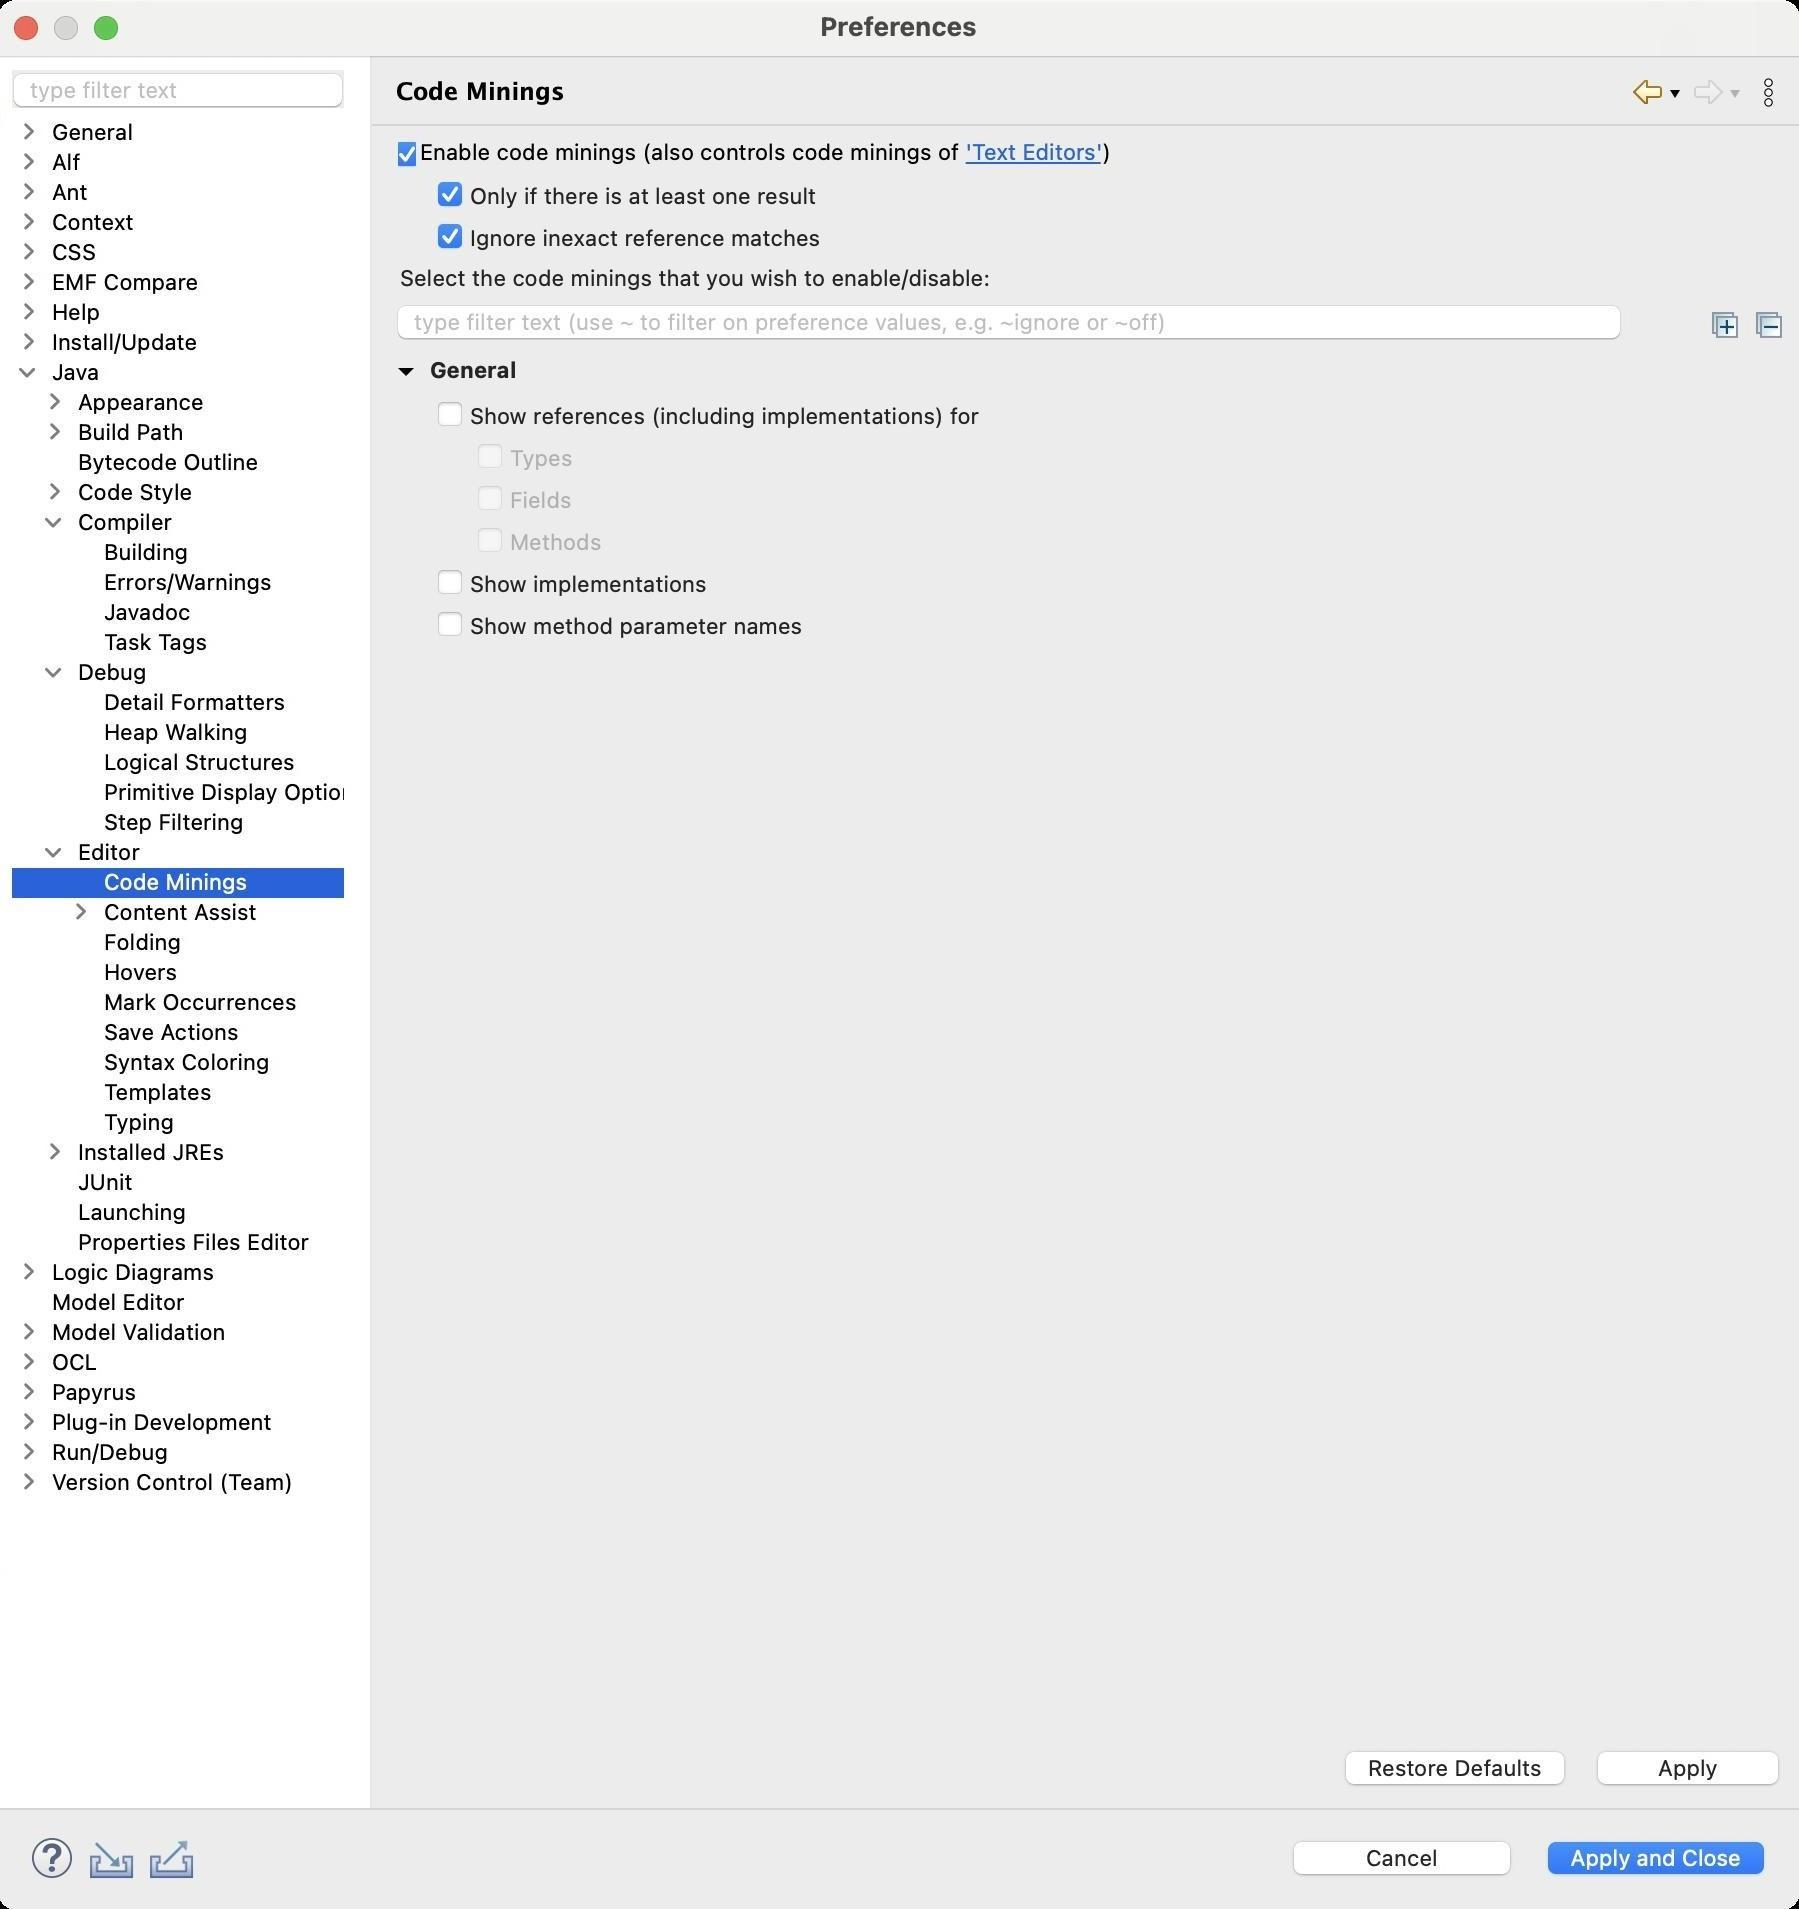
Accessibility tree:
{"name": "Preferences", "role": "AXWindow", "description": null, "role_description": "standard window", "value": null, "position": "480.00;95.00", "size": "901;955", "children": [{"name": "Apply_and_Close", "role": "AXButton", "description": null, "role_description": "button", "value": null, "position": "769.00;917.00", "size": "120;27", "children": []}, {"name": "Cancel", "role": "AXButton", "description": null, "role_description": "button", "value": null, "position": "642.00;917.00", "size": "120;27", "children": []}, {"name": null, "role": "AXToolbar", "description": null, "role_description": "toolbar", "value": null, "position": "12.00;915.00", "size": "90;30", "children": [{"name": "Help", "role": "AXCheckBox", "description": null, "role_description": "checkbox", "value": 0, "position": "12.00;915.00", "size": "30;30", "children": []}, {"name": "Import", "role": "AXButton", "description": null, "role_description": "button", "value": null, "position": "42.00;915.00", "size": "30;30", "children": []}, {"name": "Export", "role": "AXButton", "description": null, "role_description": "button", "value": null, "position": "72.00;915.00", "size": "30;30", "children": []}]}, {"name": null, "role": "AXScrollArea", "description": null, "role_description": "scroll area", "value": null, "position": "199.00;69.00", "size": "697;830", "children": [{"name": "Apply", "role": "AXButton", "description": null, "role_description": "button", "value": null, "position": "794.00;872.00", "size": "102;27", "children": []}, {"name": "Restore_Defaults", "role": "AXButton", "description": null, "role_description": "button", "value": null, "position": "668.00;872.00", "size": "121;27", "children": []}, {"name": null, "role": "AXScrollArea", "description": null, "role_description": "scroll area", "value": null, "position": "199.00;178.00", "size": "697;689", "children": [{"name": "Show_method_parameter_names", "role": "AXCheckBox", "description": null, "role_description": "checkbox", "value": 0, "position": "219.00;305.00", "size": "276;16", "children": []}, {"name": "Show_implementations", "role": "AXCheckBox", "description": null, "role_description": "checkbox", "value": 0, "position": "219.00;284.00", "size": "276;16", "children": []}, {"name": "Methods", "role": "AXCheckBox", "description": null, "role_description": "checkbox", "value": 0, "position": "239.00;263.00", "size": "256;16", "children": []}, {"name": "Fields", "role": "AXCheckBox", "description": null, "role_description": "checkbox", "value": 0, "position": "239.00;242.00", "size": "256;16", "children": []}, {"name": "Types", "role": "AXCheckBox", "description": null, "role_description": "checkbox", "value": 0, "position": "239.00;221.00", "size": "256;16", "children": []}, {"name": "Show_references_(including_implementations)_for", "role": "AXCheckBox", "description": null, "role_description": "checkbox", "value": 0, "position": "219.00;200.00", "size": "276;16", "children": []}, {"name": null, "role": "AXStaticText", "description": null, "role_description": "text", "value": "General", "position": "214.00;178.00", "size": "48;14", "children": []}, {"name": "Expandable", "role": "AXOutline", "description": "Expandable", "role_description": "outline", "value": null, "position": "199.00;184.00", "size": "11;11", "children": []}]}, {"name": null, "role": "AXToolbar", "description": null, "role_description": "toolbar", "value": null, "position": "852.00;151.00", "size": "44;22", "children": [{"name": "Expand_all", "role": "AXButton", "description": null, "role_description": "button", "value": null, "position": "852.00;151.00", "size": "22;22", "children": []}, {"name": "Collapse_all", "role": "AXButton", "description": null, "role_description": "button", "value": null, "position": "874.00;151.00", "size": "22;22", "children": []}]}, {"name": null, "role": "AXTextField", "description": null, "role_description": "search text field", "value": "", "position": "199.00;151.00", "size": "613;19", "children": []}, {"name": null, "role": "AXStaticText", "description": null, "role_description": "text", "value": "Select the code minings that you wish to enable/disable:", "position": "199.00;132.00", "size": "300;14", "children": []}, {"name": "Ignore_inexact_reference_matches", "role": "AXCheckBox", "description": null, "role_description": "checkbox", "value": 1, "position": "219.00;111.00", "size": "677;16", "children": []}, {"name": "Only_if_there_is_at_least_one_result", "role": "AXCheckBox", "description": null, "role_description": "checkbox", "value": 1, "position": "219.00;90.00", "size": "677;16", "children": []}, {"name": null, "role": "AXScrollArea", "description": null, "role_description": "scroll area", "value": null, "position": "209.00;69.00", "size": "687;15", "children": [{"name": null, "role": "AXTextArea", "description": null, "role_description": "text entry area", "value": "Enable code minings (also controls code minings of 'Text Editors')", "position": "209.00;69.00", "size": "687;15", "children": [{"name": "'Text_Editors'", "role": "AXLink", "description": null, "role_description": "hyperlink", "value": null, "position": "483.82;69.00", "size": "69;13", "children": []}]}]}, {"name": "Enable_code_minings_(also_controls_code_minings_of_'Text_Editors')", "role": "AXCheckBox", "description": null, "role_description": "checkbox", "value": 1, "position": "199.00;69.00", "size": "10;16", "children": []}]}, {"name": null, "role": "AXToolbar", "description": "", "role_description": "toolbar", "value": null, "position": "814.00;35.00", "size": "82;22", "children": [{"name": "Back_to_Editor", "role": "AXMenuButton", "description": null, "role_description": "menu button", "value": null, "position": "814.00;35.00", "size": "22;22", "children": []}, {"name": "Forward", "role": "AXMenuButton", "description": null, "role_description": "menu button", "value": null, "position": "844.00;35.00", "size": "22;22", "children": []}, {"name": "Additional_Dialog_Actions", "role": "AXButton", "description": null, "role_description": "button", "value": null, "position": "874.00;35.00", "size": "22;22", "children": []}]}, {"name": null, "role": "AXStaticText", "description": "", "role_description": "text", "value": "Code Minings", "position": "196.00;35.00", "size": "611;21", "children": []}, {"name": null, "role": "AXSplitter", "description": null, "role_description": "splitter", "value": 180, "position": "180.00;28.00", "size": "5;876", "children": []}, {"name": null, "role": "AXScrollArea", "description": null, "role_description": "scroll area", "value": null, "position": "7.00;59.00", "size": "166;845", "children": [{"name": null, "role": "AXOutline", "description": null, "role_description": "outline", "value": null, "position": "7.00;59.00", "size": "178;845", "children": [{"name": null, "role": "AXRow", "description": null, "role_description": "outline row", "value": null, "position": "7.00;59.00", "size": "178;15", "children": [{"name": null, "role": "AXGroup", "description": null, "role_description": "group", "value": null, "position": "7.00;59.00", "size": "178;15", "children": [{"name": null, "role": "AXDisclosureTriangle", "description": null, "role_description": "disclosure triangle", "value": 0, "position": "9.00;59.00", "size": "12;14", "children": []}, {"name": null, "role": "AXStaticText", "description": null, "role_description": "text", "value": "General", "position": "25.00;59.00", "size": "159;14", "children": []}]}]}, {"name": null, "role": "AXRow", "description": null, "role_description": "outline row", "value": null, "position": "7.00;74.00", "size": "178;15", "children": [{"name": null, "role": "AXGroup", "description": null, "role_description": "group", "value": null, "position": "7.00;74.00", "size": "178;15", "children": [{"name": null, "role": "AXDisclosureTriangle", "description": null, "role_description": "disclosure triangle", "value": 0, "position": "9.00;74.00", "size": "12;14", "children": []}, {"name": null, "role": "AXStaticText", "description": null, "role_description": "text", "value": "Alf", "position": "25.00;74.00", "size": "159;14", "children": []}]}]}, {"name": null, "role": "AXRow", "description": null, "role_description": "outline row", "value": null, "position": "7.00;89.00", "size": "178;15", "children": [{"name": null, "role": "AXGroup", "description": null, "role_description": "group", "value": null, "position": "7.00;89.00", "size": "178;15", "children": [{"name": null, "role": "AXDisclosureTriangle", "description": null, "role_description": "disclosure triangle", "value": 0, "position": "9.00;89.00", "size": "12;14", "children": []}, {"name": null, "role": "AXStaticText", "description": null, "role_description": "text", "value": "Ant", "position": "25.00;89.00", "size": "159;14", "children": []}]}]}, {"name": null, "role": "AXRow", "description": null, "role_description": "outline row", "value": null, "position": "7.00;104.00", "size": "178;15", "children": [{"name": null, "role": "AXGroup", "description": null, "role_description": "group", "value": null, "position": "7.00;104.00", "size": "178;15", "children": [{"name": null, "role": "AXDisclosureTriangle", "description": null, "role_description": "disclosure triangle", "value": 0, "position": "9.00;104.00", "size": "12;14", "children": []}, {"name": null, "role": "AXStaticText", "description": null, "role_description": "text", "value": "Context", "position": "25.00;104.00", "size": "159;14", "children": []}]}]}, {"name": null, "role": "AXRow", "description": null, "role_description": "outline row", "value": null, "position": "7.00;119.00", "size": "178;15", "children": [{"name": null, "role": "AXGroup", "description": null, "role_description": "group", "value": null, "position": "7.00;119.00", "size": "178;15", "children": [{"name": null, "role": "AXDisclosureTriangle", "description": null, "role_description": "disclosure triangle", "value": 0, "position": "9.00;119.00", "size": "12;14", "children": []}, {"name": null, "role": "AXStaticText", "description": null, "role_description": "text", "value": "CSS", "position": "25.00;119.00", "size": "159;14", "children": []}]}]}, {"name": null, "role": "AXRow", "description": null, "role_description": "outline row", "value": null, "position": "7.00;134.00", "size": "178;15", "children": [{"name": null, "role": "AXGroup", "description": null, "role_description": "group", "value": null, "position": "7.00;134.00", "size": "178;15", "children": [{"name": null, "role": "AXDisclosureTriangle", "description": null, "role_description": "disclosure triangle", "value": 0, "position": "9.00;134.00", "size": "12;14", "children": []}, {"name": null, "role": "AXStaticText", "description": null, "role_description": "text", "value": "EMF Compare", "position": "25.00;134.00", "size": "159;14", "children": []}]}]}, {"name": null, "role": "AXRow", "description": null, "role_description": "outline row", "value": null, "position": "7.00;149.00", "size": "178;15", "children": [{"name": null, "role": "AXGroup", "description": null, "role_description": "group", "value": null, "position": "7.00;149.00", "size": "178;15", "children": [{"name": null, "role": "AXDisclosureTriangle", "description": null, "role_description": "disclosure triangle", "value": 0, "position": "9.00;149.00", "size": "12;14", "children": []}, {"name": null, "role": "AXStaticText", "description": null, "role_description": "text", "value": "Help", "position": "25.00;149.00", "size": "159;14", "children": []}]}]}, {"name": null, "role": "AXRow", "description": null, "role_description": "outline row", "value": null, "position": "7.00;164.00", "size": "178;15", "children": [{"name": null, "role": "AXGroup", "description": null, "role_description": "group", "value": null, "position": "7.00;164.00", "size": "178;15", "children": [{"name": null, "role": "AXDisclosureTriangle", "description": null, "role_description": "disclosure triangle", "value": 0, "position": "9.00;164.00", "size": "12;14", "children": []}, {"name": null, "role": "AXStaticText", "description": null, "role_description": "text", "value": "Install/Update", "position": "25.00;164.00", "size": "159;14", "children": []}]}]}, {"name": null, "role": "AXRow", "description": null, "role_description": "outline row", "value": null, "position": "7.00;179.00", "size": "178;15", "children": [{"name": null, "role": "AXGroup", "description": null, "role_description": "group", "value": null, "position": "7.00;179.00", "size": "178;15", "children": [{"name": null, "role": "AXDisclosureTriangle", "description": null, "role_description": "disclosure triangle", "value": 1, "position": "9.00;179.00", "size": "12;14", "children": []}, {"name": null, "role": "AXStaticText", "description": null, "role_description": "text", "value": "Java", "position": "25.00;179.00", "size": "159;14", "children": []}]}]}, {"name": null, "role": "AXRow", "description": null, "role_description": "outline row", "value": null, "position": "7.00;194.00", "size": "178;15", "children": [{"name": null, "role": "AXGroup", "description": null, "role_description": "group", "value": null, "position": "7.00;194.00", "size": "178;15", "children": [{"name": null, "role": "AXDisclosureTriangle", "description": null, "role_description": "disclosure triangle", "value": 0, "position": "22.00;194.00", "size": "12;14", "children": []}, {"name": null, "role": "AXStaticText", "description": null, "role_description": "text", "value": "Appearance", "position": "38.00;194.00", "size": "146;14", "children": []}]}]}, {"name": null, "role": "AXRow", "description": null, "role_description": "outline row", "value": null, "position": "7.00;209.00", "size": "178;15", "children": [{"name": null, "role": "AXGroup", "description": null, "role_description": "group", "value": null, "position": "7.00;209.00", "size": "178;15", "children": [{"name": null, "role": "AXDisclosureTriangle", "description": null, "role_description": "disclosure triangle", "value": 0, "position": "22.00;209.00", "size": "12;14", "children": []}, {"name": null, "role": "AXStaticText", "description": null, "role_description": "text", "value": "Build Path", "position": "38.00;209.00", "size": "146;14", "children": []}]}]}, {"name": null, "role": "AXRow", "description": null, "role_description": "outline row", "value": null, "position": "7.00;224.00", "size": "178;15", "children": [{"name": null, "role": "AXStaticText", "description": null, "role_description": "text", "value": "Bytecode Outline", "position": "38.00;224.00", "size": "146;14", "children": []}]}, {"name": null, "role": "AXRow", "description": null, "role_description": "outline row", "value": null, "position": "7.00;239.00", "size": "178;15", "children": [{"name": null, "role": "AXGroup", "description": null, "role_description": "group", "value": null, "position": "7.00;239.00", "size": "178;15", "children": [{"name": null, "role": "AXDisclosureTriangle", "description": null, "role_description": "disclosure triangle", "value": 0, "position": "22.00;239.00", "size": "12;14", "children": []}, {"name": null, "role": "AXStaticText", "description": null, "role_description": "text", "value": "Code Style", "position": "38.00;239.00", "size": "146;14", "children": []}]}]}, {"name": null, "role": "AXRow", "description": null, "role_description": "outline row", "value": null, "position": "7.00;254.00", "size": "178;15", "children": [{"name": null, "role": "AXGroup", "description": null, "role_description": "group", "value": null, "position": "7.00;254.00", "size": "178;15", "children": [{"name": null, "role": "AXDisclosureTriangle", "description": null, "role_description": "disclosure triangle", "value": 1, "position": "22.00;254.00", "size": "12;14", "children": []}, {"name": null, "role": "AXStaticText", "description": null, "role_description": "text", "value": "Compiler", "position": "38.00;254.00", "size": "146;14", "children": []}]}]}, {"name": null, "role": "AXRow", "description": null, "role_description": "outline row", "value": null, "position": "7.00;269.00", "size": "178;15", "children": [{"name": null, "role": "AXStaticText", "description": null, "role_description": "text", "value": "Building", "position": "51.00;269.00", "size": "133;14", "children": []}]}, {"name": null, "role": "AXRow", "description": null, "role_description": "outline row", "value": null, "position": "7.00;284.00", "size": "178;15", "children": [{"name": null, "role": "AXStaticText", "description": null, "role_description": "text", "value": "Errors/Warnings", "position": "51.00;284.00", "size": "133;14", "children": []}]}, {"name": null, "role": "AXRow", "description": null, "role_description": "outline row", "value": null, "position": "7.00;299.00", "size": "178;15", "children": [{"name": null, "role": "AXStaticText", "description": null, "role_description": "text", "value": "Javadoc", "position": "51.00;299.00", "size": "133;14", "children": []}]}, {"name": null, "role": "AXRow", "description": null, "role_description": "outline row", "value": null, "position": "7.00;314.00", "size": "178;15", "children": [{"name": null, "role": "AXStaticText", "description": null, "role_description": "text", "value": "Task Tags", "position": "51.00;314.00", "size": "133;14", "children": []}]}, {"name": null, "role": "AXRow", "description": null, "role_description": "outline row", "value": null, "position": "7.00;329.00", "size": "178;15", "children": [{"name": null, "role": "AXGroup", "description": null, "role_description": "group", "value": null, "position": "7.00;329.00", "size": "178;15", "children": [{"name": null, "role": "AXDisclosureTriangle", "description": null, "role_description": "disclosure triangle", "value": 1, "position": "22.00;329.00", "size": "12;14", "children": []}, {"name": null, "role": "AXStaticText", "description": null, "role_description": "text", "value": "Debug", "position": "38.00;329.00", "size": "146;14", "children": []}]}]}, {"name": null, "role": "AXRow", "description": null, "role_description": "outline row", "value": null, "position": "7.00;344.00", "size": "178;15", "children": [{"name": null, "role": "AXStaticText", "description": null, "role_description": "text", "value": "Detail Formatters", "position": "51.00;344.00", "size": "133;14", "children": []}]}, {"name": null, "role": "AXRow", "description": null, "role_description": "outline row", "value": null, "position": "7.00;359.00", "size": "178;15", "children": [{"name": null, "role": "AXStaticText", "description": null, "role_description": "text", "value": "Heap Walking", "position": "51.00;359.00", "size": "133;14", "children": []}]}, {"name": null, "role": "AXRow", "description": null, "role_description": "outline row", "value": null, "position": "7.00;374.00", "size": "178;15", "children": [{"name": null, "role": "AXStaticText", "description": null, "role_description": "text", "value": "Logical Structures", "position": "51.00;374.00", "size": "133;14", "children": []}]}, {"name": null, "role": "AXRow", "description": null, "role_description": "outline row", "value": null, "position": "7.00;389.00", "size": "178;15", "children": [{"name": null, "role": "AXStaticText", "description": null, "role_description": "text", "value": "Primitive Display Options", "position": "51.00;389.00", "size": "133;14", "children": []}]}, {"name": null, "role": "AXRow", "description": null, "role_description": "outline row", "value": null, "position": "7.00;404.00", "size": "178;15", "children": [{"name": null, "role": "AXStaticText", "description": null, "role_description": "text", "value": "Step Filtering", "position": "51.00;404.00", "size": "133;14", "children": []}]}, {"name": null, "role": "AXRow", "description": null, "role_description": "outline row", "value": null, "position": "7.00;419.00", "size": "178;15", "children": [{"name": null, "role": "AXGroup", "description": null, "role_description": "group", "value": null, "position": "7.00;419.00", "size": "178;15", "children": [{"name": null, "role": "AXDisclosureTriangle", "description": null, "role_description": "disclosure triangle", "value": 1, "position": "22.00;419.00", "size": "12;14", "children": []}, {"name": null, "role": "AXStaticText", "description": null, "role_description": "text", "value": "Editor", "position": "38.00;419.00", "size": "146;14", "children": []}]}]}, {"name": null, "role": "AXRow", "description": null, "role_description": "outline row", "value": null, "position": "7.00;434.00", "size": "178;15", "children": [{"name": null, "role": "AXStaticText", "description": null, "role_description": "text", "value": "Code Minings", "position": "51.00;434.00", "size": "133;14", "children": []}]}, {"name": null, "role": "AXRow", "description": null, "role_description": "outline row", "value": null, "position": "7.00;449.00", "size": "178;15", "children": [{"name": null, "role": "AXGroup", "description": null, "role_description": "group", "value": null, "position": "7.00;449.00", "size": "178;15", "children": [{"name": null, "role": "AXDisclosureTriangle", "description": null, "role_description": "disclosure triangle", "value": 0, "position": "35.00;449.00", "size": "12;14", "children": []}, {"name": null, "role": "AXStaticText", "description": null, "role_description": "text", "value": "Content Assist", "position": "51.00;449.00", "size": "133;14", "children": []}]}]}, {"name": null, "role": "AXRow", "description": null, "role_description": "outline row", "value": null, "position": "7.00;464.00", "size": "178;15", "children": [{"name": null, "role": "AXStaticText", "description": null, "role_description": "text", "value": "Folding", "position": "51.00;464.00", "size": "133;14", "children": []}]}, {"name": null, "role": "AXRow", "description": null, "role_description": "outline row", "value": null, "position": "7.00;479.00", "size": "178;15", "children": [{"name": null, "role": "AXStaticText", "description": null, "role_description": "text", "value": "Hovers", "position": "51.00;479.00", "size": "133;14", "children": []}]}, {"name": null, "role": "AXRow", "description": null, "role_description": "outline row", "value": null, "position": "7.00;494.00", "size": "178;15", "children": [{"name": null, "role": "AXStaticText", "description": null, "role_description": "text", "value": "Mark Occurrences", "position": "51.00;494.00", "size": "133;14", "children": []}]}, {"name": null, "role": "AXRow", "description": null, "role_description": "outline row", "value": null, "position": "7.00;509.00", "size": "178;15", "children": [{"name": null, "role": "AXStaticText", "description": null, "role_description": "text", "value": "Save Actions", "position": "51.00;509.00", "size": "133;14", "children": []}]}, {"name": null, "role": "AXRow", "description": null, "role_description": "outline row", "value": null, "position": "7.00;524.00", "size": "178;15", "children": [{"name": null, "role": "AXStaticText", "description": null, "role_description": "text", "value": "Syntax Coloring", "position": "51.00;524.00", "size": "133;14", "children": []}]}, {"name": null, "role": "AXRow", "description": null, "role_description": "outline row", "value": null, "position": "7.00;539.00", "size": "178;15", "children": [{"name": null, "role": "AXStaticText", "description": null, "role_description": "text", "value": "Templates", "position": "51.00;539.00", "size": "133;14", "children": []}]}, {"name": null, "role": "AXRow", "description": null, "role_description": "outline row", "value": null, "position": "7.00;554.00", "size": "178;15", "children": [{"name": null, "role": "AXStaticText", "description": null, "role_description": "text", "value": "Typing", "position": "51.00;554.00", "size": "133;14", "children": []}]}, {"name": null, "role": "AXRow", "description": null, "role_description": "outline row", "value": null, "position": "7.00;569.00", "size": "178;15", "children": [{"name": null, "role": "AXGroup", "description": null, "role_description": "group", "value": null, "position": "7.00;569.00", "size": "178;15", "children": [{"name": null, "role": "AXDisclosureTriangle", "description": null, "role_description": "disclosure triangle", "value": 0, "position": "22.00;569.00", "size": "12;14", "children": []}, {"name": null, "role": "AXStaticText", "description": null, "role_description": "text", "value": "Installed JREs", "position": "38.00;569.00", "size": "146;14", "children": []}]}]}, {"name": null, "role": "AXRow", "description": null, "role_description": "outline row", "value": null, "position": "7.00;584.00", "size": "178;15", "children": [{"name": null, "role": "AXStaticText", "description": null, "role_description": "text", "value": "JUnit", "position": "38.00;584.00", "size": "146;14", "children": []}]}, {"name": null, "role": "AXRow", "description": null, "role_description": "outline row", "value": null, "position": "7.00;599.00", "size": "178;15", "children": [{"name": null, "role": "AXStaticText", "description": null, "role_description": "text", "value": "Launching", "position": "38.00;599.00", "size": "146;14", "children": []}]}, {"name": null, "role": "AXRow", "description": null, "role_description": "outline row", "value": null, "position": "7.00;614.00", "size": "178;15", "children": [{"name": null, "role": "AXStaticText", "description": null, "role_description": "text", "value": "Properties Files Editor", "position": "38.00;614.00", "size": "146;14", "children": []}]}, {"name": null, "role": "AXRow", "description": null, "role_description": "outline row", "value": null, "position": "7.00;629.00", "size": "178;15", "children": [{"name": null, "role": "AXGroup", "description": null, "role_description": "group", "value": null, "position": "7.00;629.00", "size": "178;15", "children": [{"name": null, "role": "AXDisclosureTriangle", "description": null, "role_description": "disclosure triangle", "value": 0, "position": "9.00;629.00", "size": "12;14", "children": []}, {"name": null, "role": "AXStaticText", "description": null, "role_description": "text", "value": "Logic Diagrams", "position": "25.00;629.00", "size": "159;14", "children": []}]}]}, {"name": null, "role": "AXRow", "description": null, "role_description": "outline row", "value": null, "position": "7.00;644.00", "size": "178;15", "children": [{"name": null, "role": "AXStaticText", "description": null, "role_description": "text", "value": "Model Editor", "position": "25.00;644.00", "size": "159;14", "children": []}]}, {"name": null, "role": "AXRow", "description": null, "role_description": "outline row", "value": null, "position": "7.00;659.00", "size": "178;15", "children": [{"name": null, "role": "AXGroup", "description": null, "role_description": "group", "value": null, "position": "7.00;659.00", "size": "178;15", "children": [{"name": null, "role": "AXDisclosureTriangle", "description": null, "role_description": "disclosure triangle", "value": 0, "position": "9.00;659.00", "size": "12;14", "children": []}, {"name": null, "role": "AXStaticText", "description": null, "role_description": "text", "value": "Model Validation", "position": "25.00;659.00", "size": "159;14", "children": []}]}]}, {"name": null, "role": "AXRow", "description": null, "role_description": "outline row", "value": null, "position": "7.00;674.00", "size": "178;15", "children": [{"name": null, "role": "AXGroup", "description": null, "role_description": "group", "value": null, "position": "7.00;674.00", "size": "178;15", "children": [{"name": null, "role": "AXDisclosureTriangle", "description": null, "role_description": "disclosure triangle", "value": 0, "position": "9.00;674.00", "size": "12;14", "children": []}, {"name": null, "role": "AXStaticText", "description": null, "role_description": "text", "value": "OCL", "position": "25.00;674.00", "size": "159;14", "children": []}]}]}, {"name": null, "role": "AXRow", "description": null, "role_description": "outline row", "value": null, "position": "7.00;689.00", "size": "178;15", "children": [{"name": null, "role": "AXGroup", "description": null, "role_description": "group", "value": null, "position": "7.00;689.00", "size": "178;15", "children": [{"name": null, "role": "AXDisclosureTriangle", "description": null, "role_description": "disclosure triangle", "value": 0, "position": "9.00;689.00", "size": "12;14", "children": []}, {"name": null, "role": "AXStaticText", "description": null, "role_description": "text", "value": "Papyrus", "position": "25.00;689.00", "size": "159;14", "children": []}]}]}, {"name": null, "role": "AXRow", "description": null, "role_description": "outline row", "value": null, "position": "7.00;704.00", "size": "178;15", "children": [{"name": null, "role": "AXGroup", "description": null, "role_description": "group", "value": null, "position": "7.00;704.00", "size": "178;15", "children": [{"name": null, "role": "AXDisclosureTriangle", "description": null, "role_description": "disclosure triangle", "value": 0, "position": "9.00;704.00", "size": "12;14", "children": []}, {"name": null, "role": "AXStaticText", "description": null, "role_description": "text", "value": "Plug-in Development", "position": "25.00;704.00", "size": "159;14", "children": []}]}]}, {"name": null, "role": "AXRow", "description": null, "role_description": "outline row", "value": null, "position": "7.00;719.00", "size": "178;15", "children": [{"name": null, "role": "AXGroup", "description": null, "role_description": "group", "value": null, "position": "7.00;719.00", "size": "178;15", "children": [{"name": null, "role": "AXDisclosureTriangle", "description": null, "role_description": "disclosure triangle", "value": 0, "position": "9.00;719.00", "size": "12;14", "children": []}, {"name": null, "role": "AXStaticText", "description": null, "role_description": "text", "value": "Run/Debug", "position": "25.00;719.00", "size": "159;14", "children": []}]}]}, {"name": null, "role": "AXRow", "description": null, "role_description": "outline row", "value": null, "position": "7.00;734.00", "size": "178;15", "children": [{"name": null, "role": "AXGroup", "description": null, "role_description": "group", "value": null, "position": "7.00;734.00", "size": "178;15", "children": [{"name": null, "role": "AXDisclosureTriangle", "description": null, "role_description": "disclosure triangle", "value": 0, "position": "9.00;734.00", "size": "12;14", "children": []}, {"name": null, "role": "AXStaticText", "description": null, "role_description": "text", "value": "Version Control (Team)", "position": "25.00;734.00", "size": "159;14", "children": []}]}]}, {"name": null, "role": "AXColumn", "description": null, "role_description": "column", "value": null, "position": "7.00;59.00", "size": "178;845", "children": []}]}, {"name": null, "role": "AXScrollBar", "description": null, "role_description": "scroll bar", "value": 0.0, "position": "7.00;888.00", "size": "166;16", "children": [{"name": null, "role": "AXValueIndicator", "description": null, "role_description": "value indicator", "value": 0.0, "position": "8.00;892.00", "size": "152;12", "children": []}, {"name": null, "role": "AXButton", "description": null, "role_description": "increment arrow button", "value": null, "position": "7.00;888.00", "size": "0;0", "children": []}, {"name": null, "role": "AXButton", "description": null, "role_description": "decrement arrow button", "value": null, "position": "7.00;888.00", "size": "0;0", "children": []}, {"name": null, "role": "AXButton", "description": null, "role_description": "increment page button", "value": null, "position": "161.00;892.00", "size": "12;12", "children": []}, {"name": null, "role": "AXButton", "description": null, "role_description": "decrement page button", "value": null, "position": "7.00;892.00", "size": "1;12", "children": []}]}]}, {"name": "type_filter_text", "role": "AXTextField", "description": null, "role_description": "search text field", "value": "", "position": "7.00;35.00", "size": "166;19", "children": []}, {"name": null, "role": "AXButton", "description": null, "role_description": "close button", "value": null, "position": "7.00;6.00", "size": "14;16", "children": []}, {"name": null, "role": "AXButton", "description": null, "role_description": "zoom button", "value": null, "position": "47.00;6.00", "size": "14;16", "children": [{"name": null, "role": "AXGroup", "description": null, "role_description": "group", "value": null, "position": "47.00;6.00", "size": "14;16", "children": [{"name": null, "role": "AXGroup", "description": null, "role_description": "group", "value": null, "position": "47.00;6.00", "size": "14;16", "children": []}]}]}, {"name": null, "role": "AXButton", "description": null, "role_description": "minimize button", "value": null, "position": "27.00;6.00", "size": "14;16", "children": []}, {"name": null, "role": "AXStaticText", "description": null, "role_description": "text", "value": "Preferences", "position": "409.00;5.00", "size": "83;16", "children": []}]}